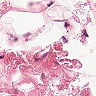
Metastatic tissue present: no